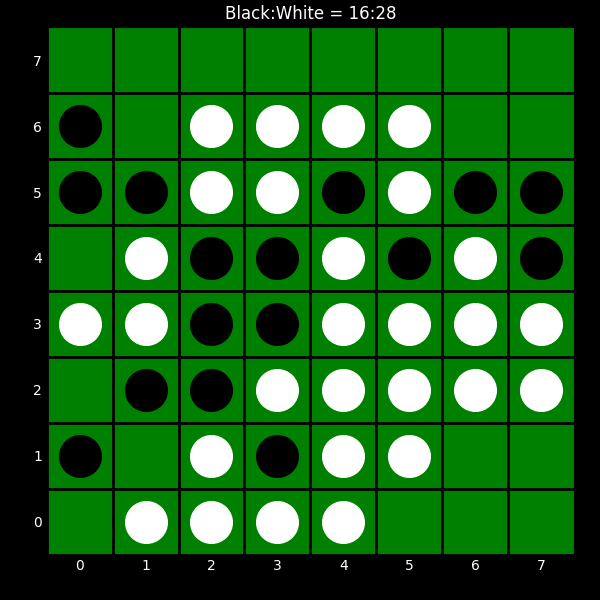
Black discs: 16
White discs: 28